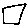
Label: square